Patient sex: M
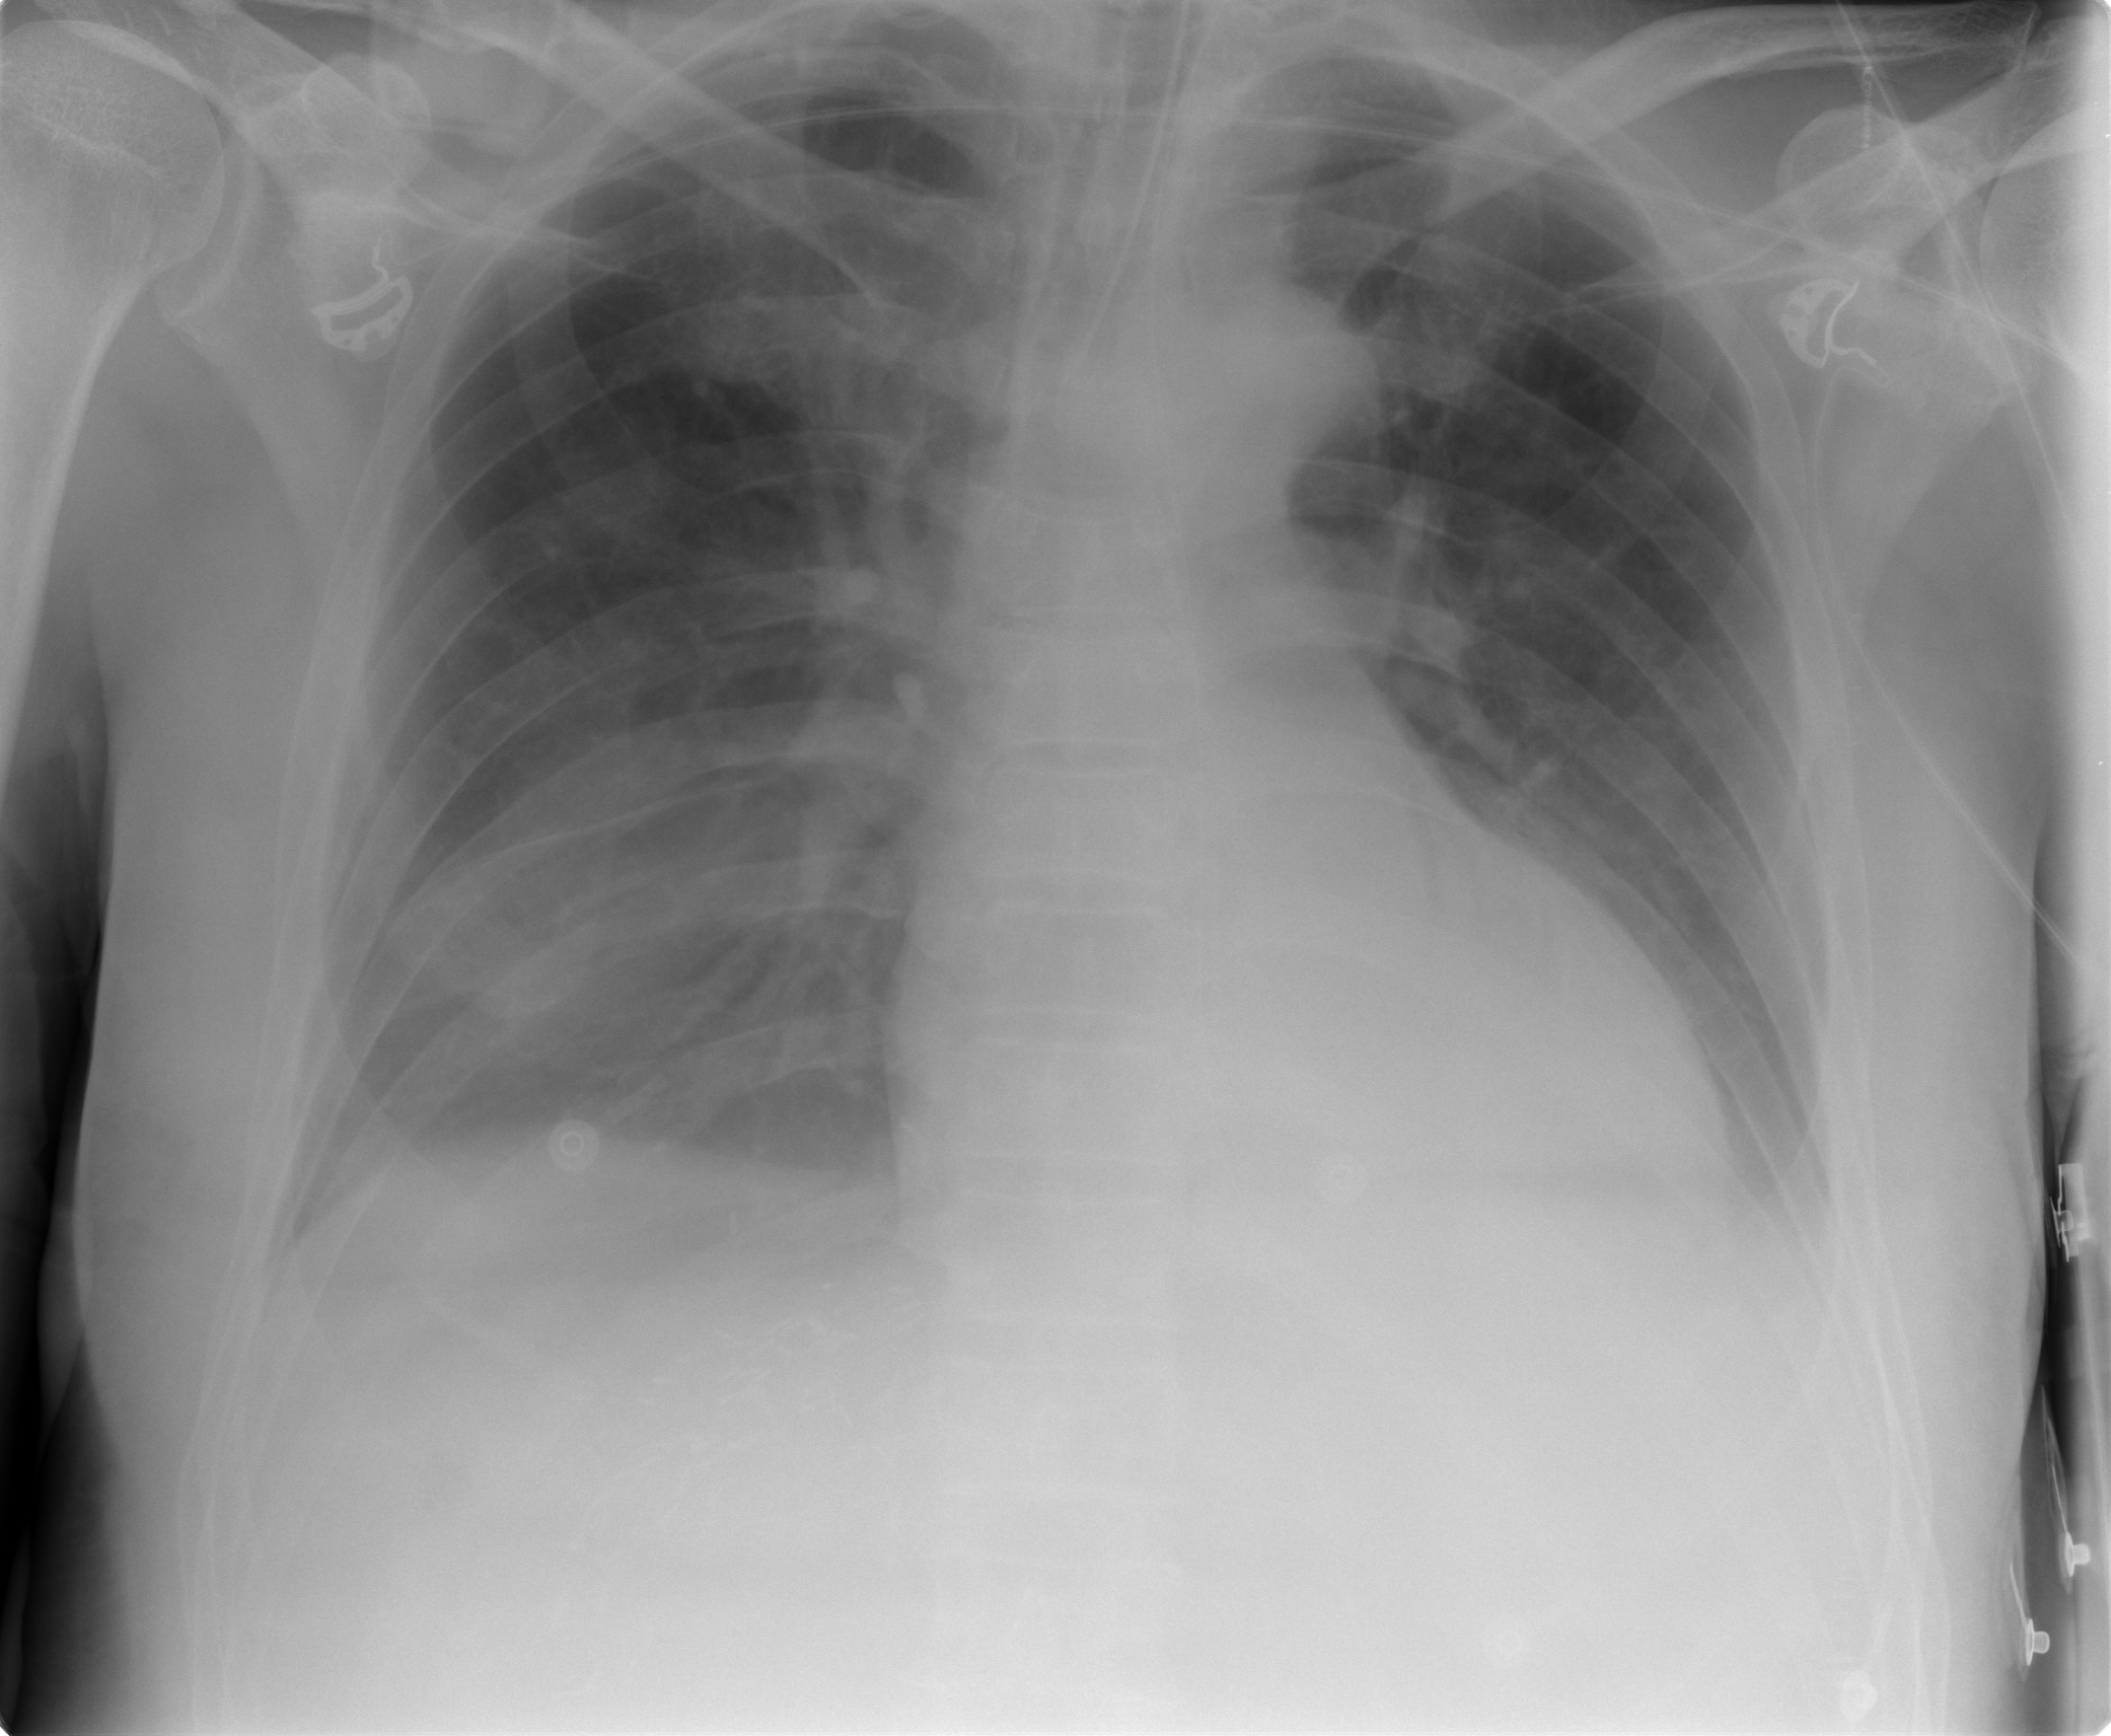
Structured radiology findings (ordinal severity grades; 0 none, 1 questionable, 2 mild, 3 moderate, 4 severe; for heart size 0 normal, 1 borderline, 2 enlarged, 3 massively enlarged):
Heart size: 0
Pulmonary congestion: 0
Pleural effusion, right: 2
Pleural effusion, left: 2
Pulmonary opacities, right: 0
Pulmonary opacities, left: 0
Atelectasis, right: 2
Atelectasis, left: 2